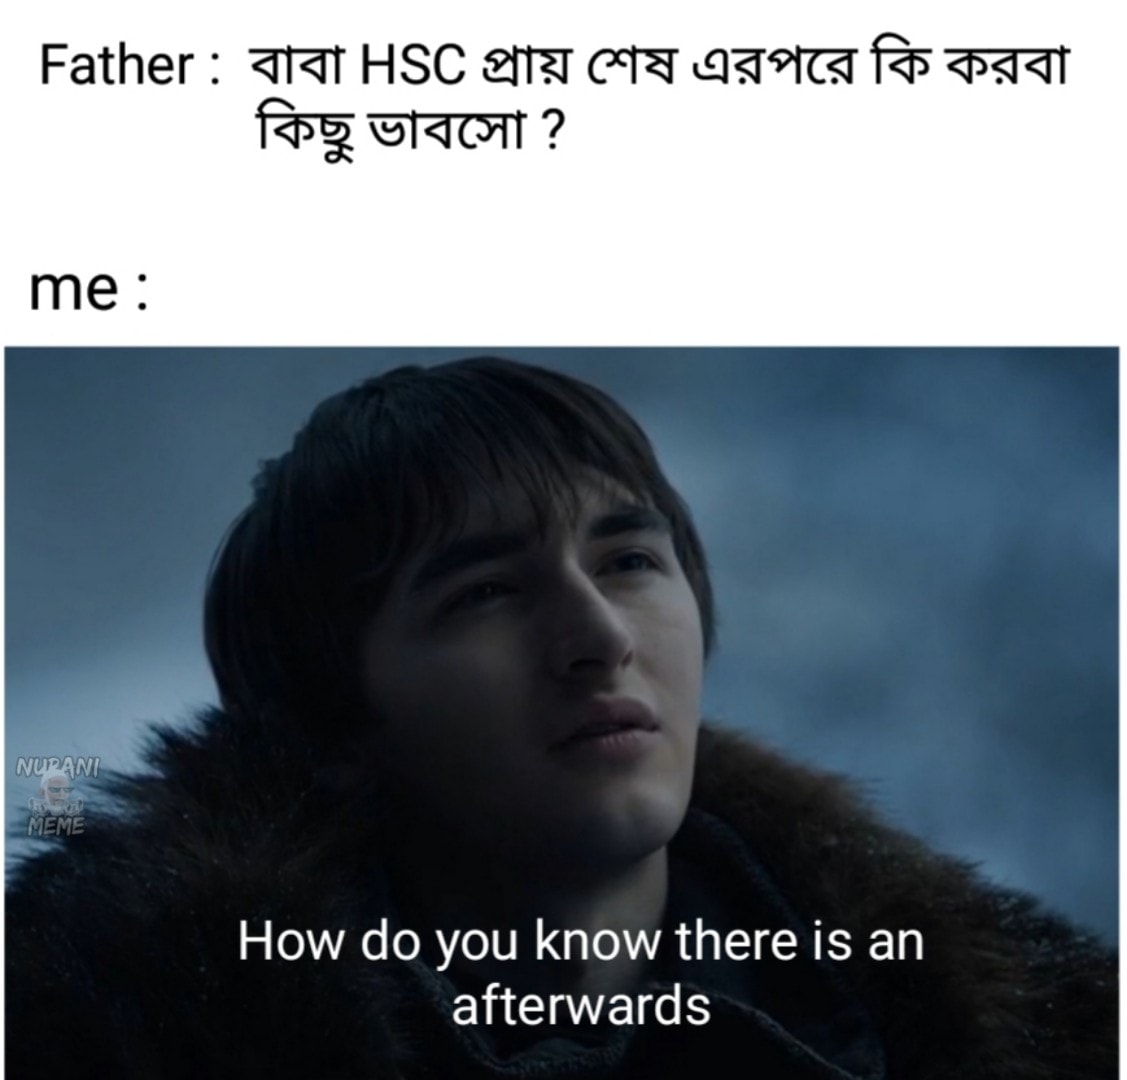
Caption: Father:  বাবা HSC প্রায় শেষ এরপরে কি করবা কিছু ভাবসো ?  me:   How do you know there is an afterwards
Label: non-hate